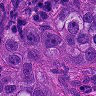
Metastatic tissue present: yes